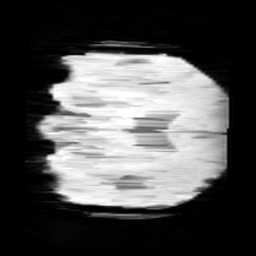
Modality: minIP
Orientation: coronal
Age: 10
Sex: male
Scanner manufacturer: siemens
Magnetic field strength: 3 T
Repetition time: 0.027 s
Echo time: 0.02 s